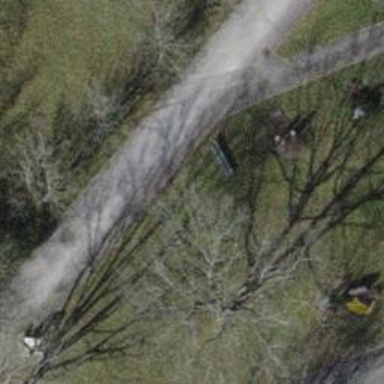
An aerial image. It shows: Brown bench.